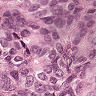
Metastatic tissue present: yes